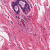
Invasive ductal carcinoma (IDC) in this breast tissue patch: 0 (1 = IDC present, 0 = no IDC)